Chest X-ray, PA view. Patient: 48 years old, sex M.
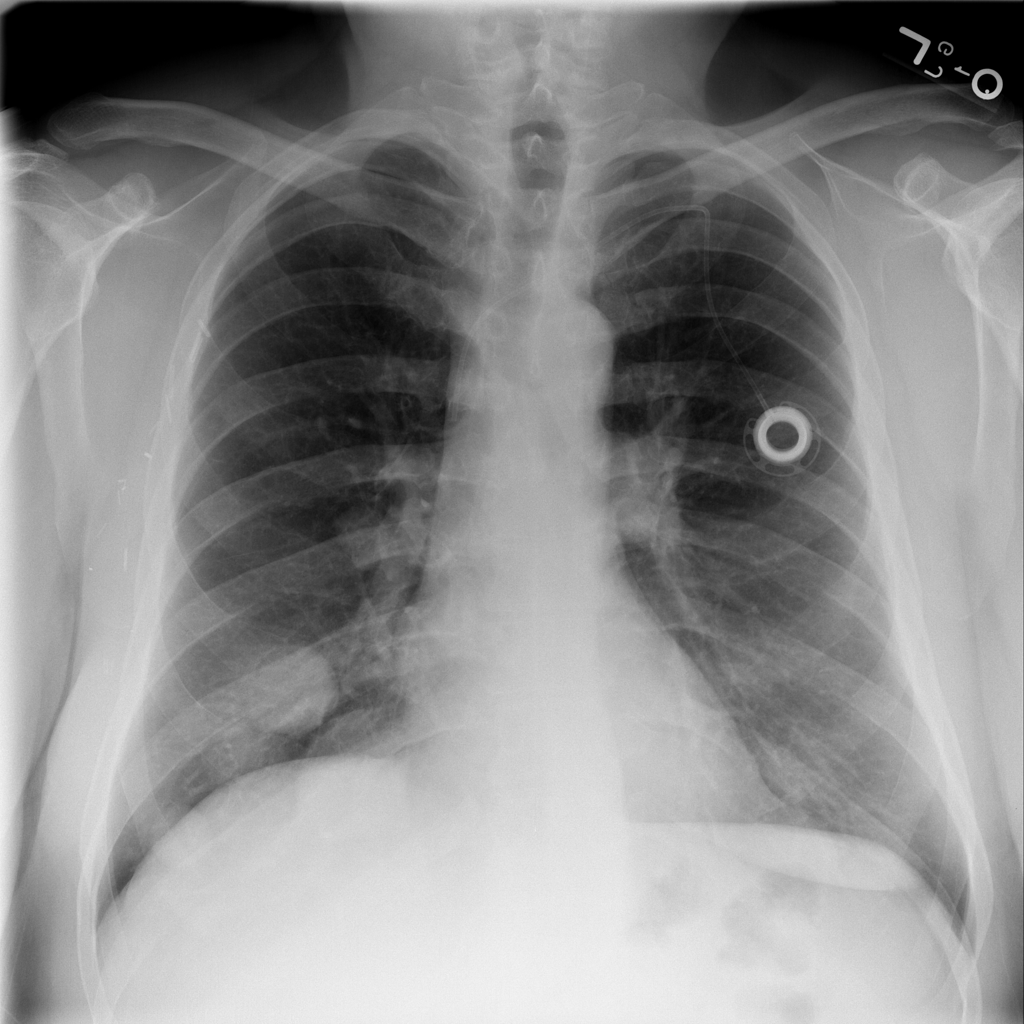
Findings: Mass